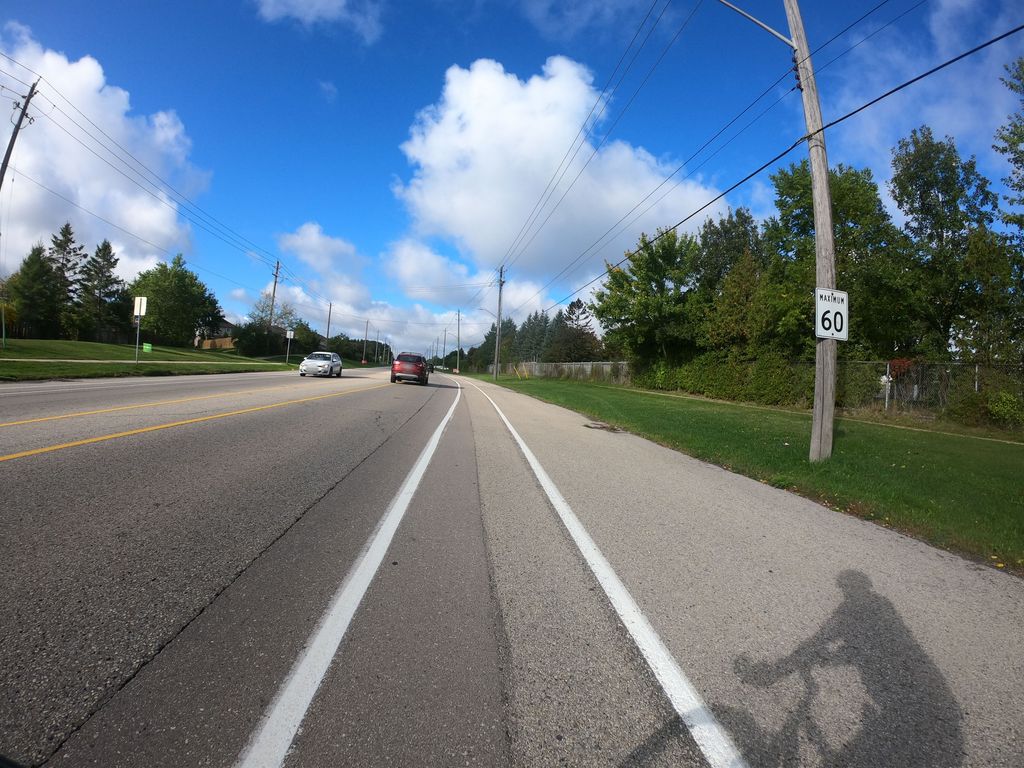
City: kitchener-waterloo